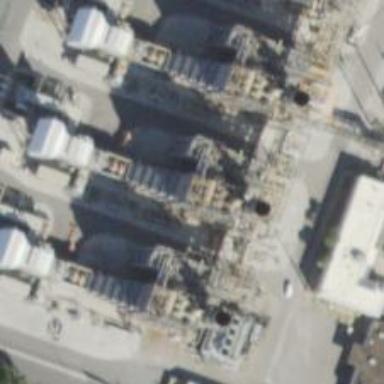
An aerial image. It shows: Gas turbine power generator.